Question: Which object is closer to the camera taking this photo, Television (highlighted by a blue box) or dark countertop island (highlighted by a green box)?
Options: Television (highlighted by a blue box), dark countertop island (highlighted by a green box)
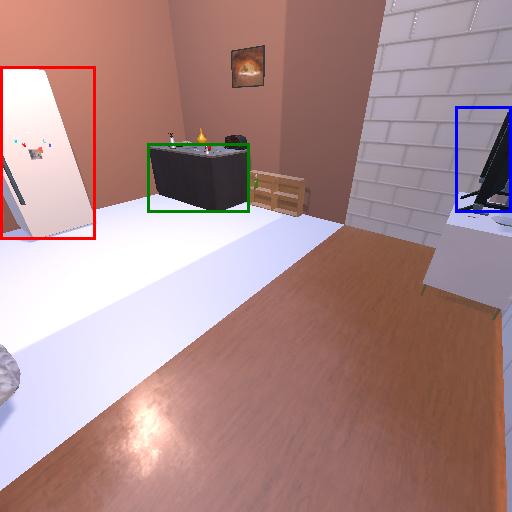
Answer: Television (highlighted by a blue box)